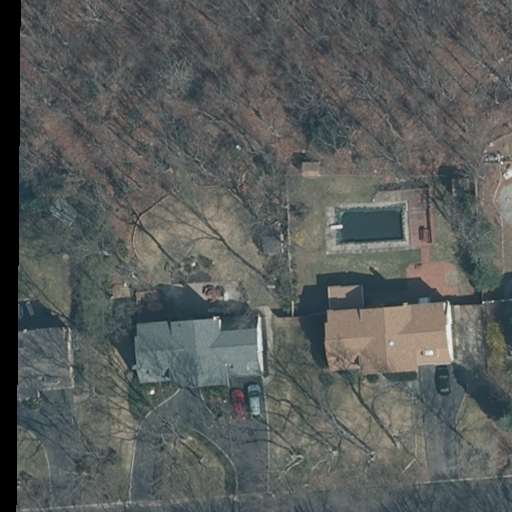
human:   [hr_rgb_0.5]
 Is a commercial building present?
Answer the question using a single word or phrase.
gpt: no

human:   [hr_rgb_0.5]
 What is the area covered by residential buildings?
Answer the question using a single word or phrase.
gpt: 881m2

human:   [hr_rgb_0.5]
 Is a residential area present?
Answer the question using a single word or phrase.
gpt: yes

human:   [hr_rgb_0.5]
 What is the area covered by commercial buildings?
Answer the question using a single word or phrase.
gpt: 0m2

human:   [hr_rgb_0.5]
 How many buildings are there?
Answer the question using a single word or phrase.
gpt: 4

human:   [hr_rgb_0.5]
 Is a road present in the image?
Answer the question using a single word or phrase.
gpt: yes

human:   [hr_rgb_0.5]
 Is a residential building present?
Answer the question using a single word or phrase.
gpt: yes

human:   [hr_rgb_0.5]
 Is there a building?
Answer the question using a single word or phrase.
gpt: yes

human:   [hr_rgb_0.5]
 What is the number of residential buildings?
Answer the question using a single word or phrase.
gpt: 4

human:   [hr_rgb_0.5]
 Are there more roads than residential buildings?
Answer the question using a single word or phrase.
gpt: no

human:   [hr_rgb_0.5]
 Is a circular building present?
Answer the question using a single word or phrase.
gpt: no

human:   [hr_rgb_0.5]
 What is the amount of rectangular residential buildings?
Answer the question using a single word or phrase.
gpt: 3

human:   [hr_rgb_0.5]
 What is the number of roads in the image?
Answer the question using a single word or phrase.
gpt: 1

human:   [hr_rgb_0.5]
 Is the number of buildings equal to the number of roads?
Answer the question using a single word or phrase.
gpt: no

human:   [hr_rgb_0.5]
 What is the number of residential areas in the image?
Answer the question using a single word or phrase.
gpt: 1

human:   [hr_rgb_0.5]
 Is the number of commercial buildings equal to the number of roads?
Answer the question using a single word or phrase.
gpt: no

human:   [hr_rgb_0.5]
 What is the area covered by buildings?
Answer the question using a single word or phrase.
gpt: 881m2

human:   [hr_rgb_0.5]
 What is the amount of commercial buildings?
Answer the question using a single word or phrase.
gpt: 0

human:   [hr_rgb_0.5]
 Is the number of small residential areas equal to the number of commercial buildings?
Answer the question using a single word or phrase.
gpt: yes

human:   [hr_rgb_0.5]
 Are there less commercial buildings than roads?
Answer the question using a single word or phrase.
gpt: yes

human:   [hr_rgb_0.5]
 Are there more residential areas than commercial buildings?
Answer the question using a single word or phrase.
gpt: yes

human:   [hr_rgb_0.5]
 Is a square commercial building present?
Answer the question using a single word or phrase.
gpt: no

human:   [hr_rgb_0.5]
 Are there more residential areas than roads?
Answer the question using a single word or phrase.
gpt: no

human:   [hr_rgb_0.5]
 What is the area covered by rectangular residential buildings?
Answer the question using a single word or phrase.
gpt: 539m2

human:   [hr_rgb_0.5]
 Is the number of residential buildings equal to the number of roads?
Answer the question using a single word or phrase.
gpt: no

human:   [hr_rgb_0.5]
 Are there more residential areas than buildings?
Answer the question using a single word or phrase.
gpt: no

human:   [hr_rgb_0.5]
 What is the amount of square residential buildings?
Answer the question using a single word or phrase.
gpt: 0

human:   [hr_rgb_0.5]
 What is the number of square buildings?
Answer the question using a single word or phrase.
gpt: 0

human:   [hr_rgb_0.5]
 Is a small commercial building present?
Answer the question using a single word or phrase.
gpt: no

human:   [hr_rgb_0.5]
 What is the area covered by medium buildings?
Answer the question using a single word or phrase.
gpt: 881m2

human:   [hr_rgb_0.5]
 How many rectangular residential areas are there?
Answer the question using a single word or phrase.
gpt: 1

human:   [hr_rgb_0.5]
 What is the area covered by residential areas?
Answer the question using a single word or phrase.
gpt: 10639m2

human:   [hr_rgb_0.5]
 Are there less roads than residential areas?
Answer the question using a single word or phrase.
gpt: no

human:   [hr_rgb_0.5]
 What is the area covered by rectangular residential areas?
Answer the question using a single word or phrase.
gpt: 10639m2

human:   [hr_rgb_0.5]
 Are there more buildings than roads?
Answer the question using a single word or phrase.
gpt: yes

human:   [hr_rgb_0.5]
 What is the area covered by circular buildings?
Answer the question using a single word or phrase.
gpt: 0m2

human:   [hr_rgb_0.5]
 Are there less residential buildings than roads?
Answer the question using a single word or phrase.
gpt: no

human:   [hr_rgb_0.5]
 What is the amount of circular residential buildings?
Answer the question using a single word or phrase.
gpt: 0

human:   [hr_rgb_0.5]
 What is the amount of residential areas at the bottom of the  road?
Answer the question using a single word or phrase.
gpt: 0

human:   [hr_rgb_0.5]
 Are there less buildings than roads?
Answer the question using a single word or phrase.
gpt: no

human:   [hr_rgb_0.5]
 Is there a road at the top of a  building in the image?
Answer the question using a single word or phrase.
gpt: no

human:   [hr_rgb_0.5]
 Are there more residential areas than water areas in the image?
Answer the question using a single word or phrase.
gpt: yes

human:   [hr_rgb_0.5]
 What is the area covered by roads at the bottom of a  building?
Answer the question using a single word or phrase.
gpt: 0m2

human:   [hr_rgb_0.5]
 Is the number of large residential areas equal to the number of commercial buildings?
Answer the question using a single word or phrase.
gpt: no

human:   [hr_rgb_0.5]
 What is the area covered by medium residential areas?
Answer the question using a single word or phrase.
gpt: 0m2

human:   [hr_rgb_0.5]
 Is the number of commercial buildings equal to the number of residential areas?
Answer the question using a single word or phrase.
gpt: no

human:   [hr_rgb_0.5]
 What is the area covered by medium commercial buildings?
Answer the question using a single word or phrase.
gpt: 0m2

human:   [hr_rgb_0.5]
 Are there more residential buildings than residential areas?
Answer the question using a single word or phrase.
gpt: yes

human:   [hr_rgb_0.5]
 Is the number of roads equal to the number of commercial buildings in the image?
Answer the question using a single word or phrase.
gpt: no

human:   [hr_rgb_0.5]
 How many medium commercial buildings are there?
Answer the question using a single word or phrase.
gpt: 0

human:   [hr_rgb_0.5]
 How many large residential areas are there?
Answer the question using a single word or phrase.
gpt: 1

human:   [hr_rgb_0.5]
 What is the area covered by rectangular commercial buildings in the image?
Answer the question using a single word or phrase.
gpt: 0m2

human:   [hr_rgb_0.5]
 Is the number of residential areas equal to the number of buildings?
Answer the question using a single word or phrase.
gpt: no

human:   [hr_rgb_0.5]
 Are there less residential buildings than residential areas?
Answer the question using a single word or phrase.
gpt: no

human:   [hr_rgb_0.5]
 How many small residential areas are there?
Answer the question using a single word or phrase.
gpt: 0

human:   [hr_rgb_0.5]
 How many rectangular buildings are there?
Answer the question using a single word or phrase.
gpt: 3

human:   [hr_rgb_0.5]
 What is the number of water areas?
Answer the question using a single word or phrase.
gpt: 0

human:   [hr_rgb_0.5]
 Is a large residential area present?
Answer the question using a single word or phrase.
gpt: yes

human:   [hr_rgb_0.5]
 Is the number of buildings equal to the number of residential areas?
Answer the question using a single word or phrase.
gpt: no

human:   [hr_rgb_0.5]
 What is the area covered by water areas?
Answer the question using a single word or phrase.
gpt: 0m2

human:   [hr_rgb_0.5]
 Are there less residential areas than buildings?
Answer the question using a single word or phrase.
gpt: yes

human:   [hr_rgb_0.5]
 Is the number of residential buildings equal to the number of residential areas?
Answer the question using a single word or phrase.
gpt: no

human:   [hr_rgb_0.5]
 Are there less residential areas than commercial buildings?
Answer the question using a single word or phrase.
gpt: no

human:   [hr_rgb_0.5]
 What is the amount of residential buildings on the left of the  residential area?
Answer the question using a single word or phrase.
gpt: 4